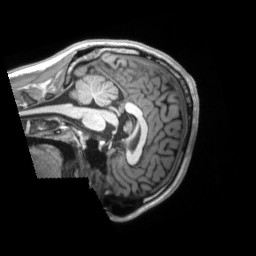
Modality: T1w
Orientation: sagittal
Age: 26
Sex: male
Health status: ill
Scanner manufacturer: siemens
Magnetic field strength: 3 T
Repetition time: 2.2 s
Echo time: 0.00157 s